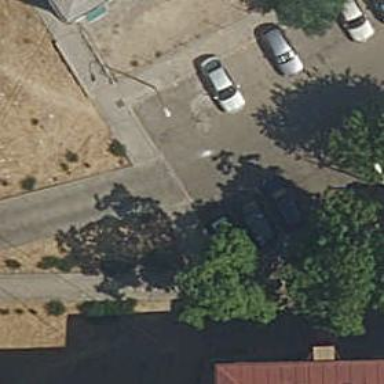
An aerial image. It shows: Asphalt parking aisle road for service vehicles.